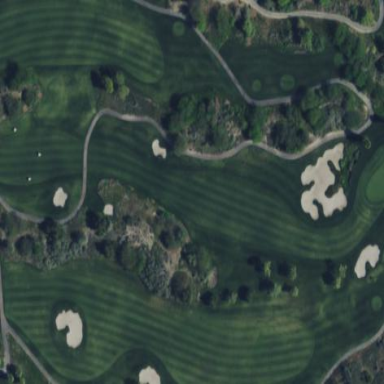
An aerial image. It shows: Area of rough grass used for golf.